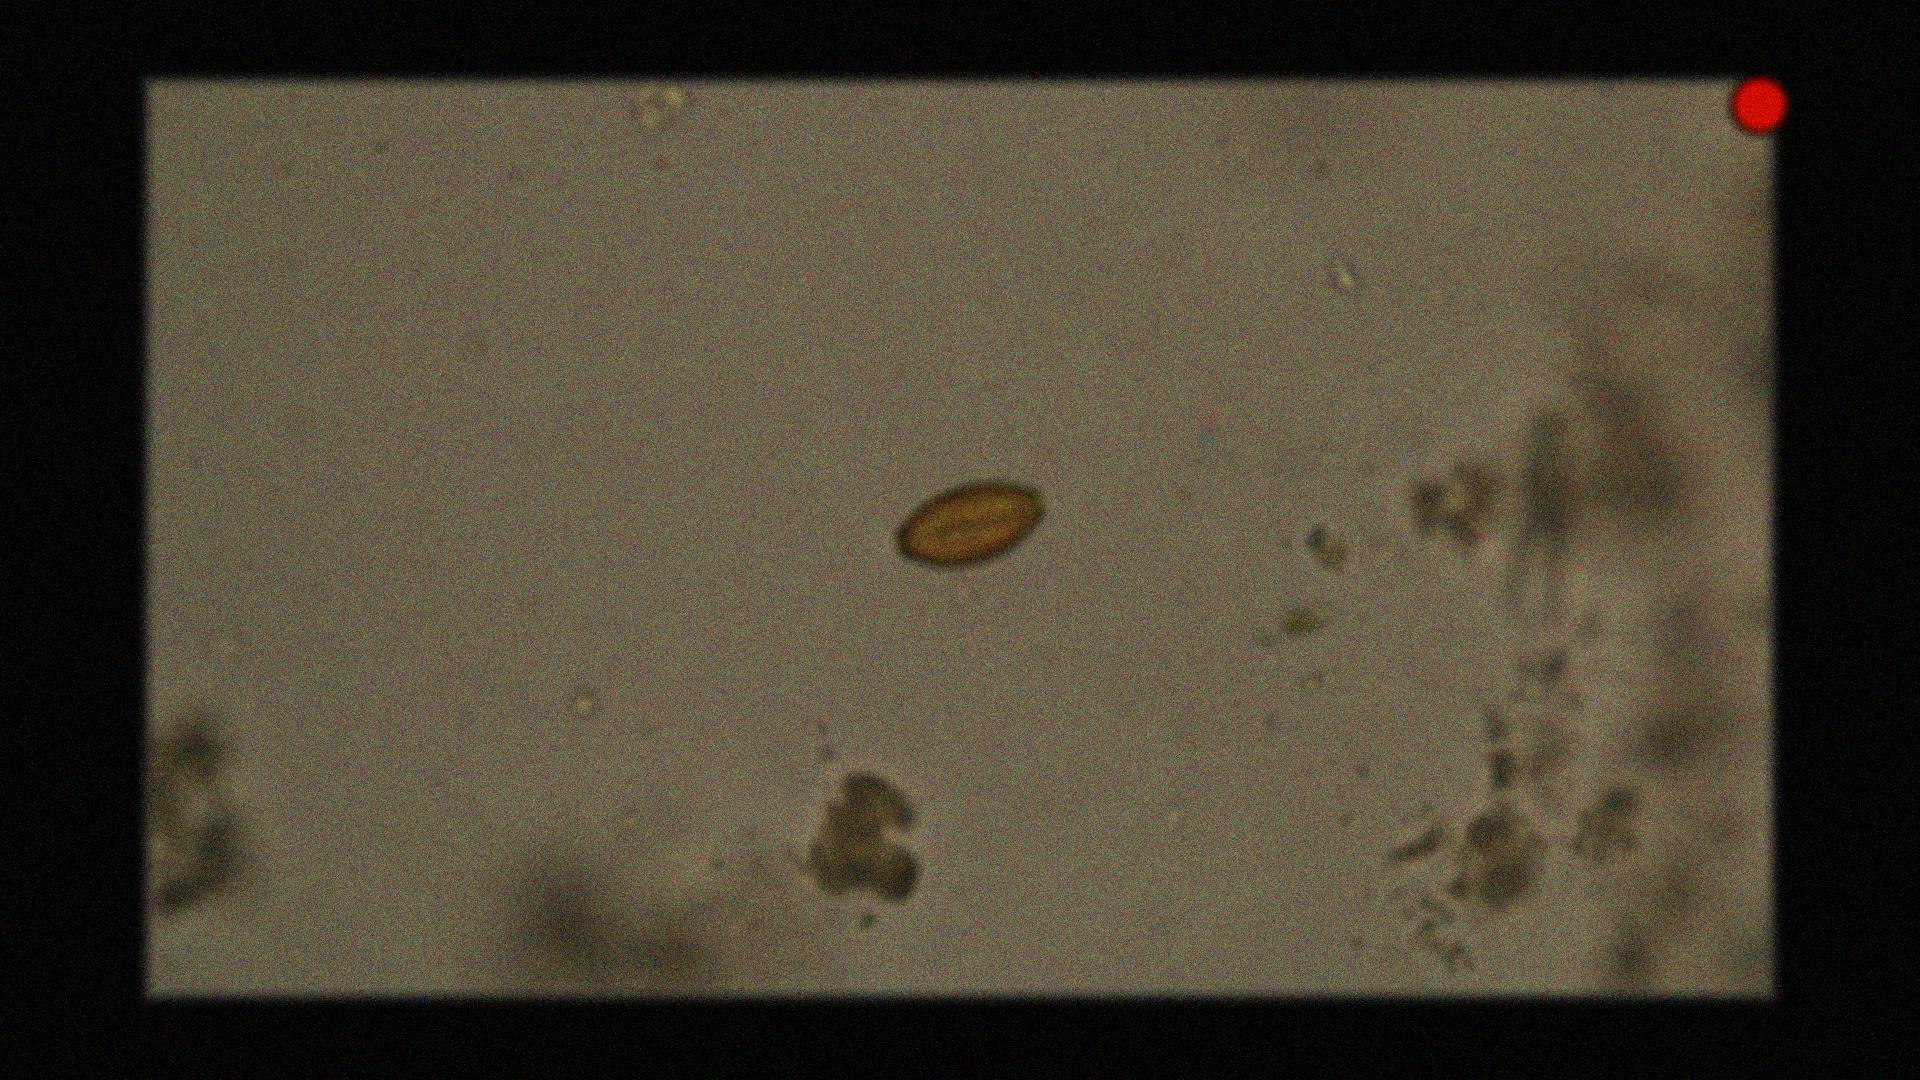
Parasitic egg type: Trichuris trichiura